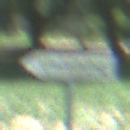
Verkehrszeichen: UmleitungswegweiserLinksweisend
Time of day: Midday
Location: Outdoor (Nature)
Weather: Clear
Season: Summer
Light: Natural